Question: I have a database table containing several entries, see below. These rows are first displayed in a list view using a SimpleCursorAdapter, the values displayed are the competing teams. When an item is selected I want to display all information in that row as a detailed showing all information, how do I do this?
: The problem is not how to start the activity etc. It was just a background description to give an understanding of what I want to do. The problem is how to display a row from database in a list view!
Picture of database table:

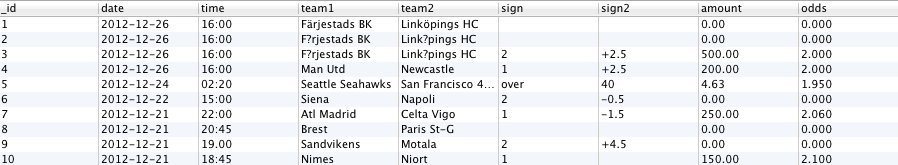
Answer: See it..
<URL>
Also be helpful this..
<URL>